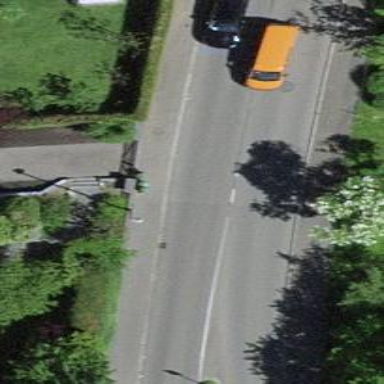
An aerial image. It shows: Tertiary road.